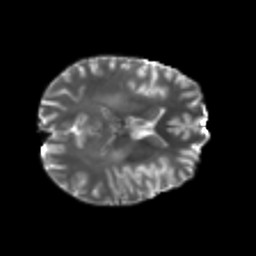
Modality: T2w
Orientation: axial
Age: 24
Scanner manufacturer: philips
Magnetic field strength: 3 T
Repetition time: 8.6 s
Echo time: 0.127 s